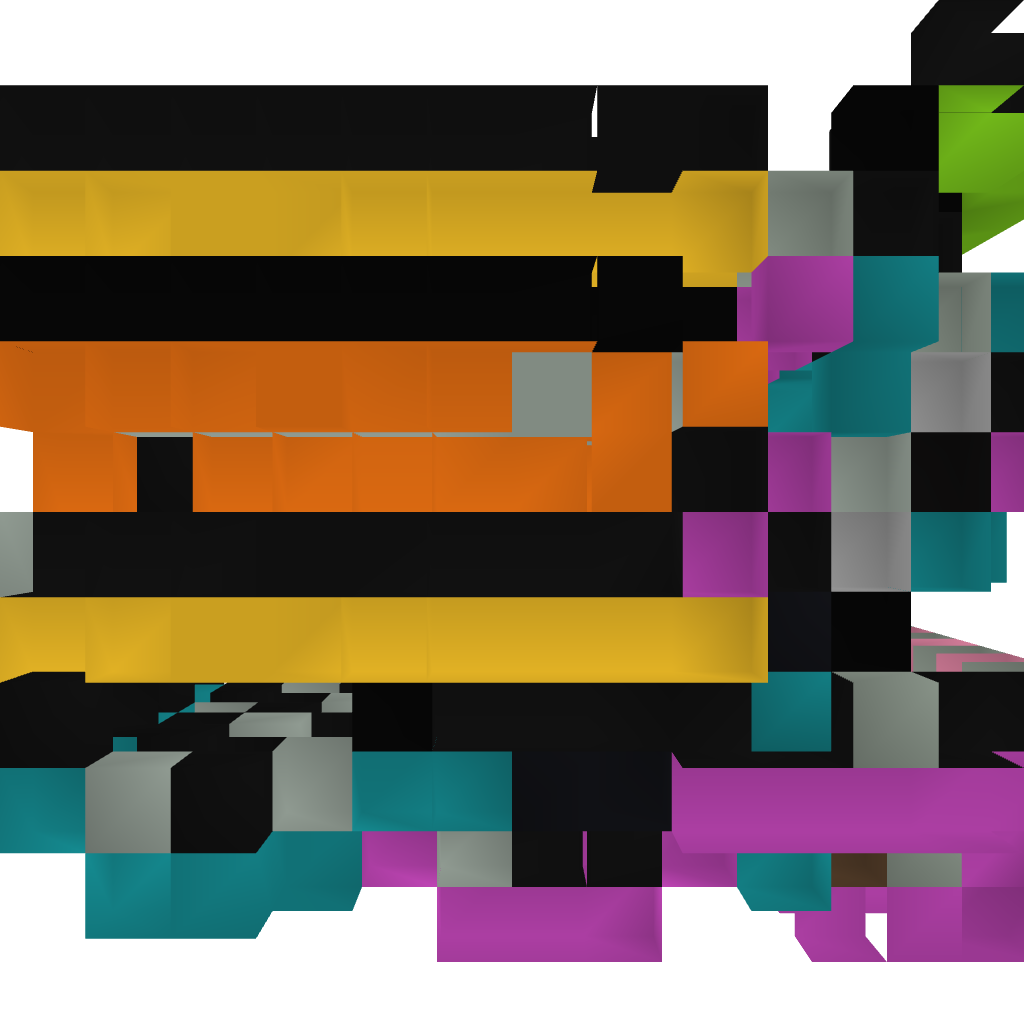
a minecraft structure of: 9 Digit Combination Lock